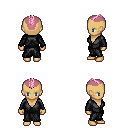
a pixel art fantasy rpg character, female body template, human, tanned skin, gray robe, gold greaves, pink short mohawk hairstyle, four views (front, back, left, right), 2x2 character sprite sheet, small pixel art, hard edges, no anti-aliasing